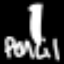
Label: pencil